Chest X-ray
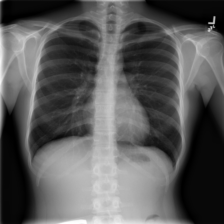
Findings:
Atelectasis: negative
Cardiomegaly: negative
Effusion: negative
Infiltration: negative
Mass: negative
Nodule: negative
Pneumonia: negative
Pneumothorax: negative
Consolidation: negative
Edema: negative
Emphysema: negative
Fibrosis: negative
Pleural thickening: negative
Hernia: negative